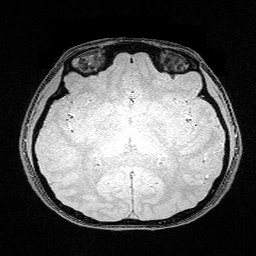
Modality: FLASH
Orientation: coronal
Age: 23
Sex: female